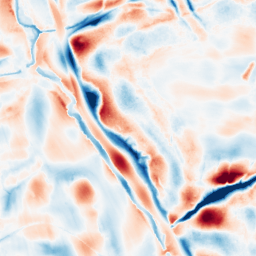
Category: wavelet
Decomposition family: wavelet_biorthogonal
Decomposition parameters: wavelet: bior5.5
level: 5
Upsampling method: cubic_mitchell
Upsampling parameters: scale: 4
Upsampling scale: 4